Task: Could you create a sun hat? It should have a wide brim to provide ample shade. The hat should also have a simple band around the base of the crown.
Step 107:
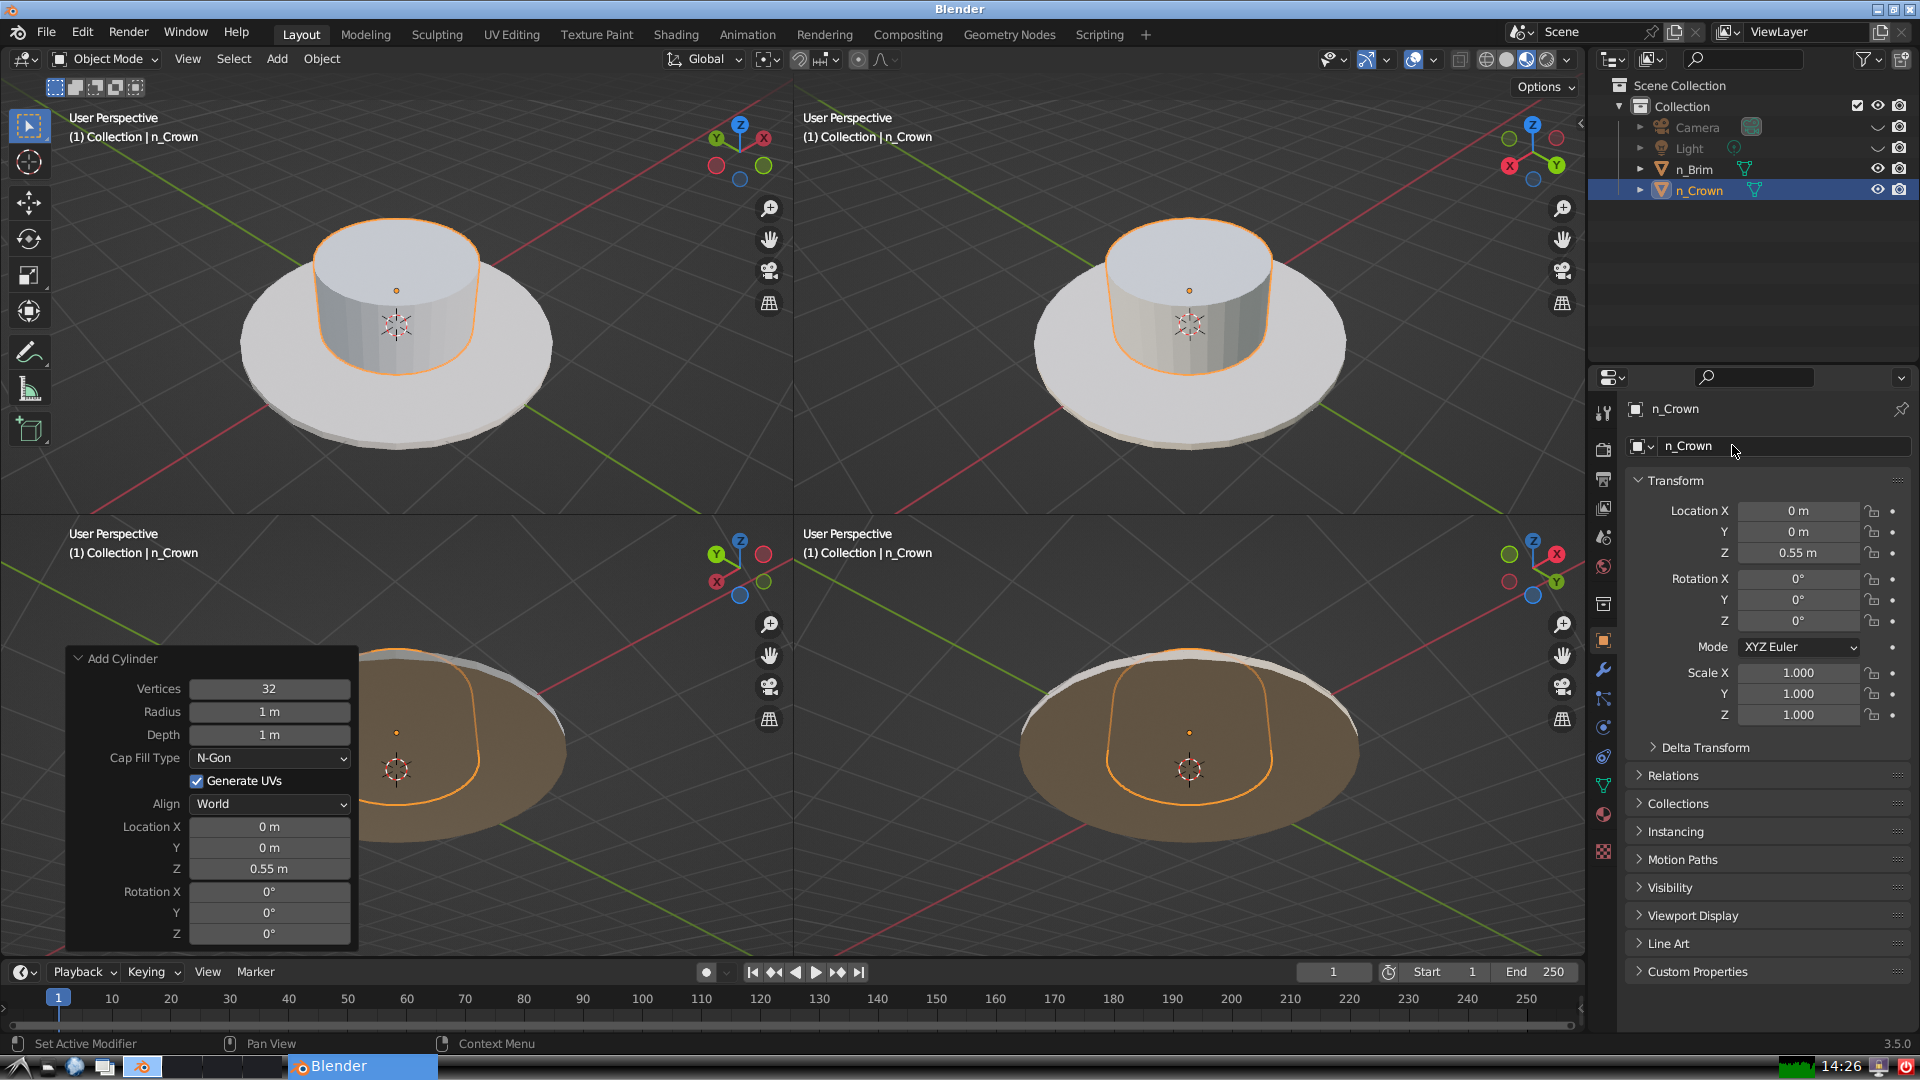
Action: {"mouse_move": [1603, 815]}